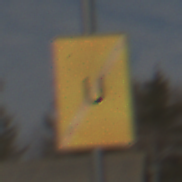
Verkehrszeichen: EndeUmleitung
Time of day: Midday
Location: Outdoor (Suburban)
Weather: PartlyCloudy
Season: NotSpecified
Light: Natural